Question: I am currently playing around with CakePHP and I'm having a problem with a form that doesn't submit data to my database. There's no error message and when I debug, the form data is seems to be added to the array (see attached image).
This is my model:
class Split extends AppModel {
'''
public $validate = array(
'title' => array('rule' => 'notEmpty'),
'url' => array('rule' => 'notEmpty'),
'descr' => array('rule' => 'notEmpty')
);
'''
And this is my view:
'''
<h1>Add New Case</h1>
<?php
pr($this->request->data);
echo $this->Form->create('Split');
echo $this->Form->input('title');
echo $this->Form->input('url');
echo $this->Form->input('descr', array('rows' => '2'));
echo $this->Form->end('Add New Case');
?>
'''
This is the add function in the Controller:
'''
public function add() {
if ($this->request->is('split')) {
$this->Split->create();
if ($this->Split->save($this->request->data)) {
$this->Session->setFlash('Your case has been saved.');
$this->redirect(array('action' => 'index'));
} else {
$this->Session->setFlash('Unable to add case.');
}
}
}
'''
After pressing submit data is inserted into the Split array, but the form is not submitted:

This is the HTML that is rendered out:
'''
<form action="/uilab/splits/add" id="SplitAddForm" method="post" accept-charset="utf-8">
<div style="display:none;"><input type="hidden" name="_method" value="POST"></div>
<div class="input text required">
<label for="SplitTitle">Title</label>
<input name="data[Split][title]" maxlength="255" type="text" value="Some title" id="SplitTitle"></div>
<div class="input text required">
<label for="SplitUrl">Url</label>
<input name="data[Split][url]" maxlength="255" type="text" value="http://www.someurl.com" id="SplitUrl">
</div>
<div class="input textarea required">
<label for="SplitDescr">Descr</label>
<textarea name="data[Split][descr]" rows="2" cols="30" id="SplitDescr">Lorem ipsum dolor sit amet, consectetur adipisicing elit.</textarea>
</div>
<div class="submit"><input type="submit" value="Add New Case"></div>
</form>
'''
I'm pretty new to CakePHP so any ideas on how to troubleshoot this is highly appreciated.
Oh, and happy new year btw! :)
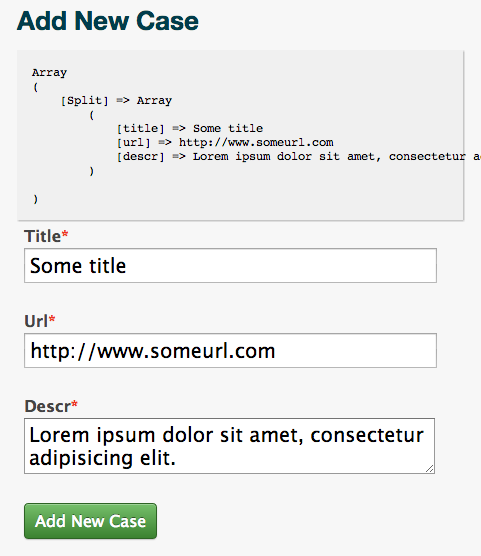
Answer: '''
if ($this->request->is('split')) {
'''
should be
'''
if ($this->request->is('post')) {
'''
Read about <URL>.
The request will never be 'split' so the code is never being executed. Valid values are 'post, get, put'...